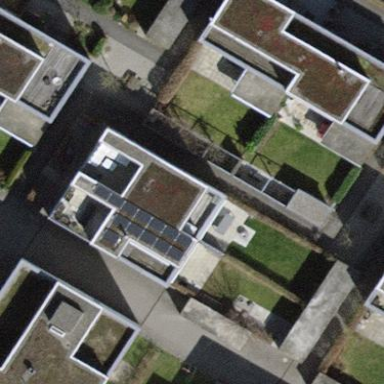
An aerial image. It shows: Flat-roofed building.